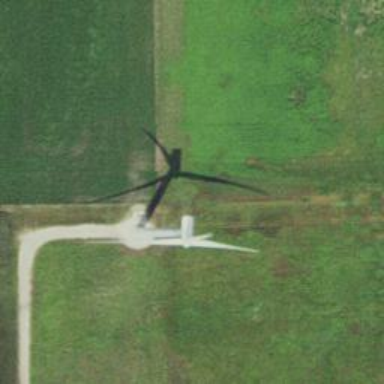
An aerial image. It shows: Wind generator using horizontal axis wind turbines.